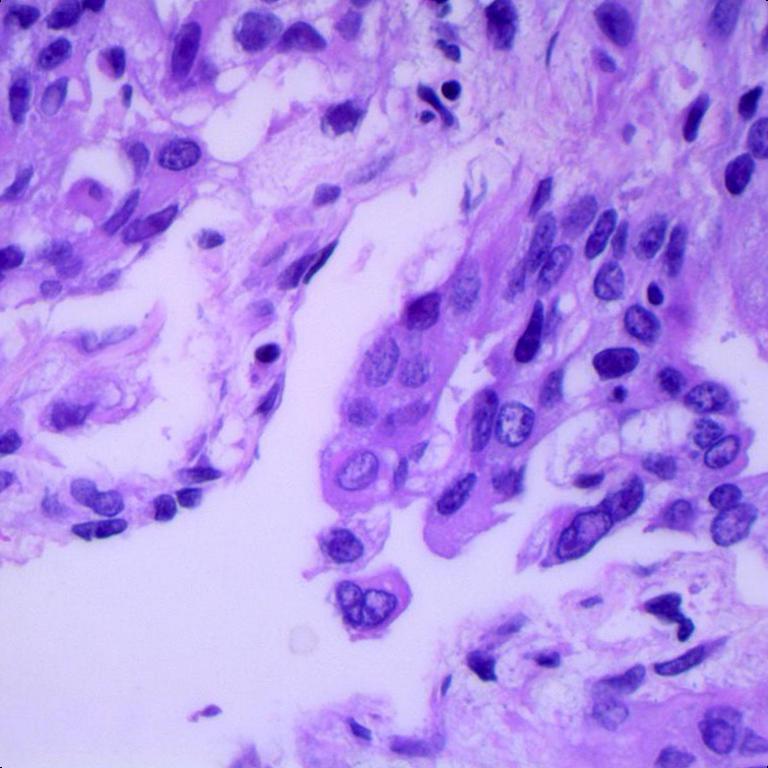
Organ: lung
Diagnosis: adenocarcinomas